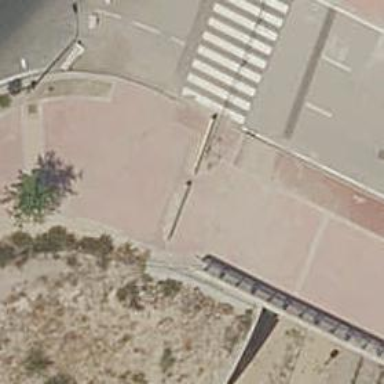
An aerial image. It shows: Footway surfaced with paving stones.